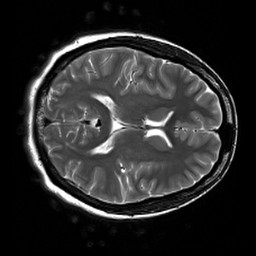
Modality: T2w
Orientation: axial
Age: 30
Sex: female
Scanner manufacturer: siemens
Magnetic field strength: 3 T
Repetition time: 7 s
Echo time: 0.09 s